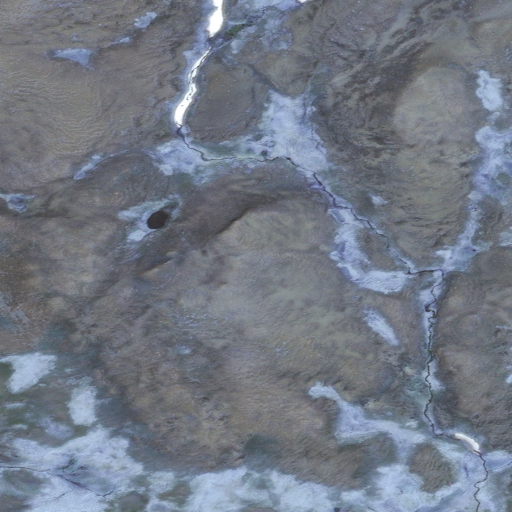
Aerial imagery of mountain in Alaska named Max Hill containing only unknown